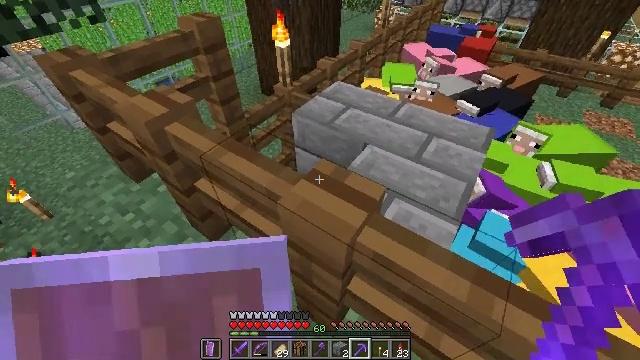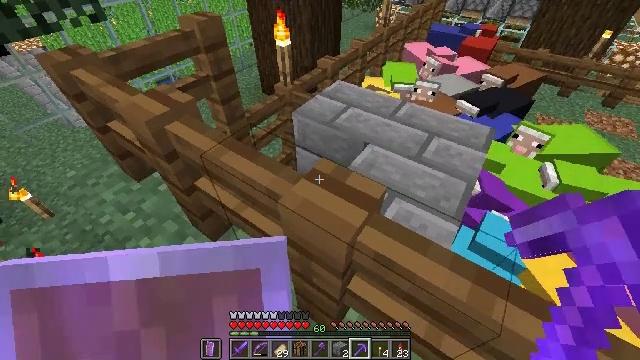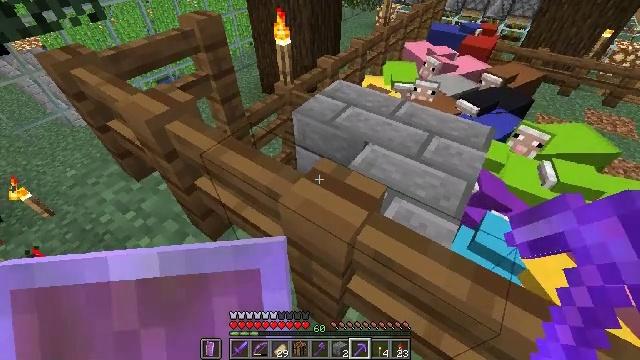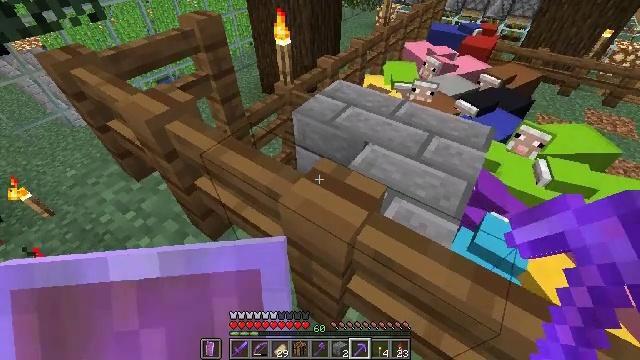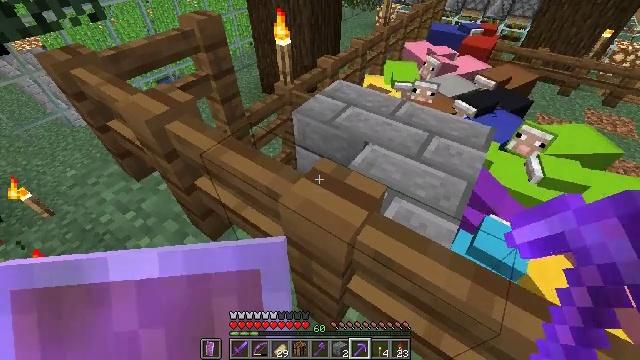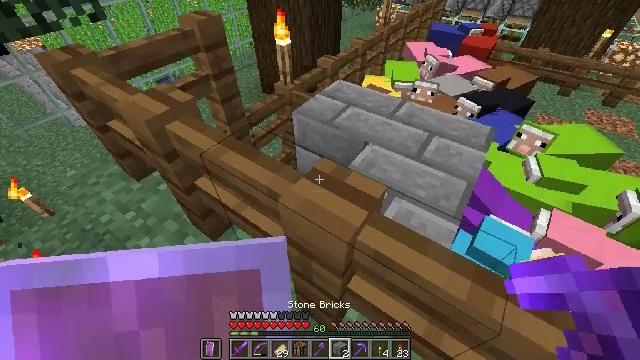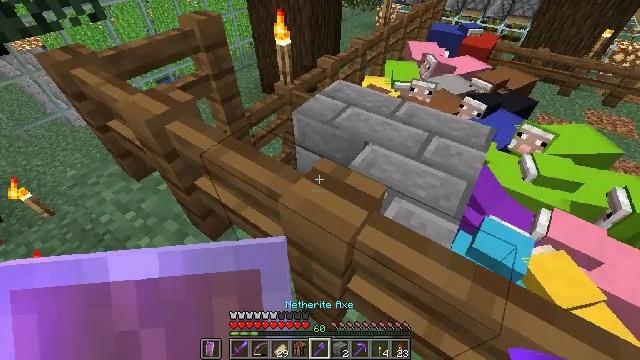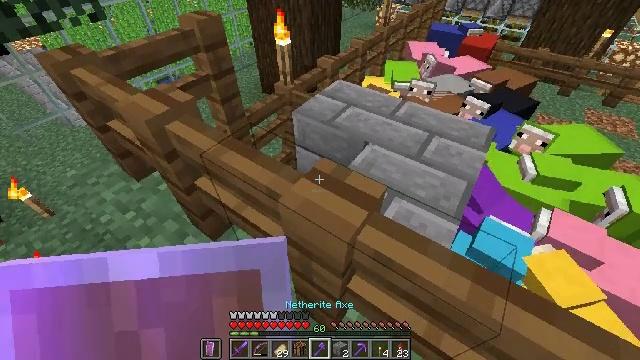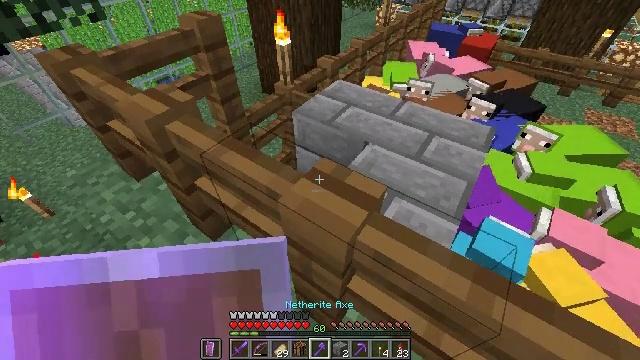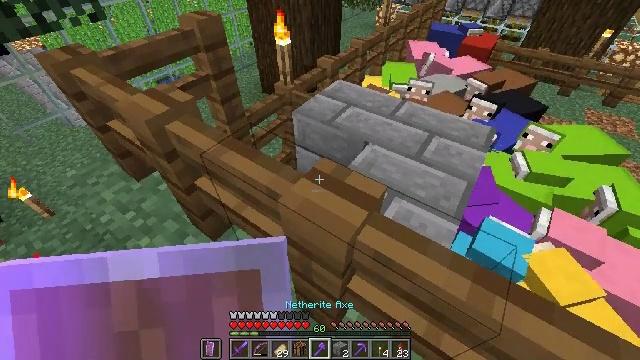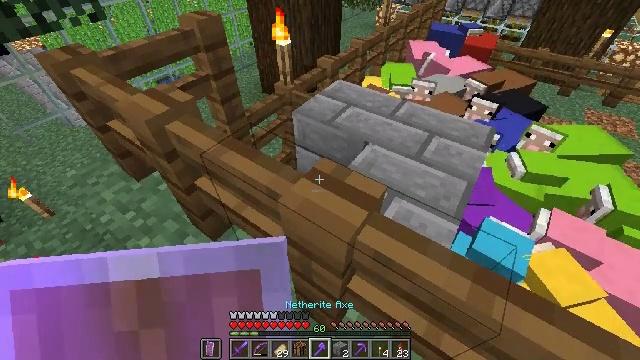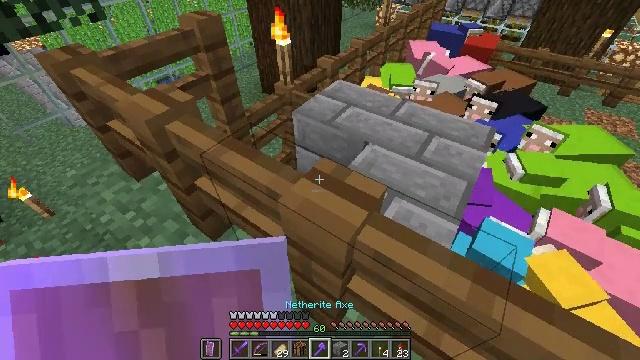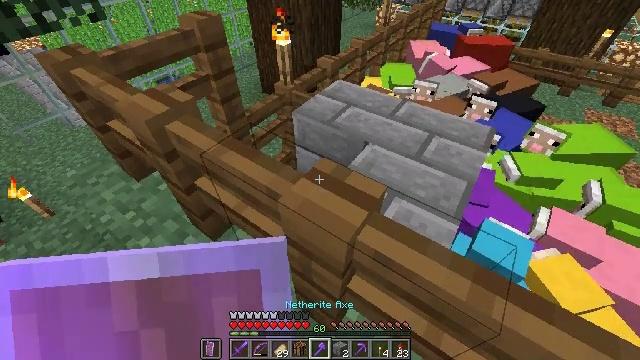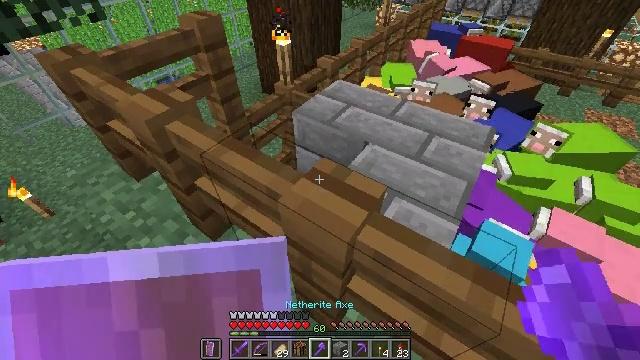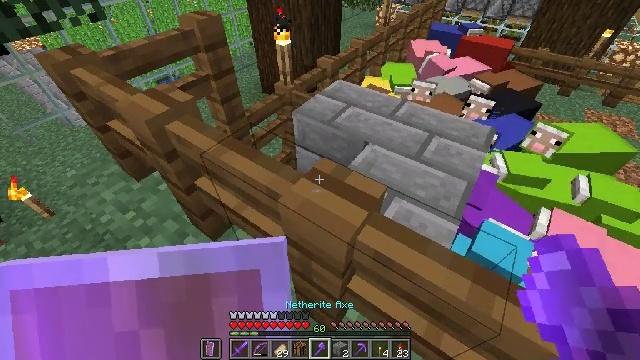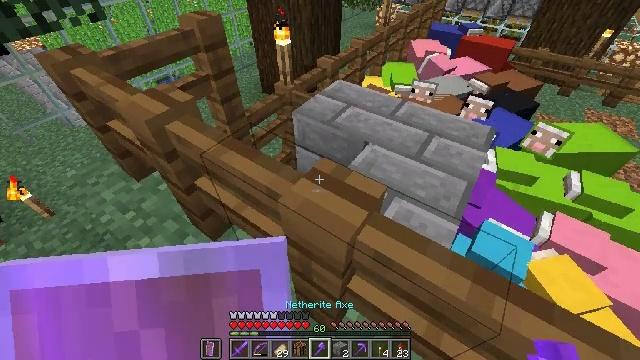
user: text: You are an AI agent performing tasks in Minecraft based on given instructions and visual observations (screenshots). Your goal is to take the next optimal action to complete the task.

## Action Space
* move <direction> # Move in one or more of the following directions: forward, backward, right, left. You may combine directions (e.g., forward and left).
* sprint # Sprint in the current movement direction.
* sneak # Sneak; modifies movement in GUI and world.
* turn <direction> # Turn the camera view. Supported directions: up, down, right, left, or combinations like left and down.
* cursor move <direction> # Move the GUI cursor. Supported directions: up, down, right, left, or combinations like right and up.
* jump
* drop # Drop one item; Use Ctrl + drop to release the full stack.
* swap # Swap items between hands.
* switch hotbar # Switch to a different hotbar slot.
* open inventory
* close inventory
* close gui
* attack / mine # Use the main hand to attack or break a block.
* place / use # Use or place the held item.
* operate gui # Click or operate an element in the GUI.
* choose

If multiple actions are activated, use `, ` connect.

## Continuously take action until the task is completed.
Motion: motion action
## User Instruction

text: Gather spruce fence pieces.
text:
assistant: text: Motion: no_op
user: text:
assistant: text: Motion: no_op
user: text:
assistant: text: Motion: no_op
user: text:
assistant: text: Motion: no_op
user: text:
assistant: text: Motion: no_op
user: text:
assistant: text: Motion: no_op
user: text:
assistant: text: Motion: no_op
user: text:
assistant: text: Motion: no_op
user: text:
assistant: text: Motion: no_op
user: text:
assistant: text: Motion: no_op
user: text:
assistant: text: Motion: no_op
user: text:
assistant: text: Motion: no_op
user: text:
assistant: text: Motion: no_op
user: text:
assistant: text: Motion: no_op
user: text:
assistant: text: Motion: no_op
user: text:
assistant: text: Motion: attack / mine
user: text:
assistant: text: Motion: attack / mine
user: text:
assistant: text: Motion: attack / mine
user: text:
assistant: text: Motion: attack / mine
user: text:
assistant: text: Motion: attack / mine
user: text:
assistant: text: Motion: no_op
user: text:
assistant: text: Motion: no_op
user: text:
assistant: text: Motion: no_op
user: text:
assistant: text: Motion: no_op
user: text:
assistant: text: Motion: attack / mine
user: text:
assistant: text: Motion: attack / mine
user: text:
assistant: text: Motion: attack / mine
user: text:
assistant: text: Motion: attack / mine
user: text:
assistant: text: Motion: attack / mine
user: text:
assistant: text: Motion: attack / mine